Question: What is the value of this measurement?
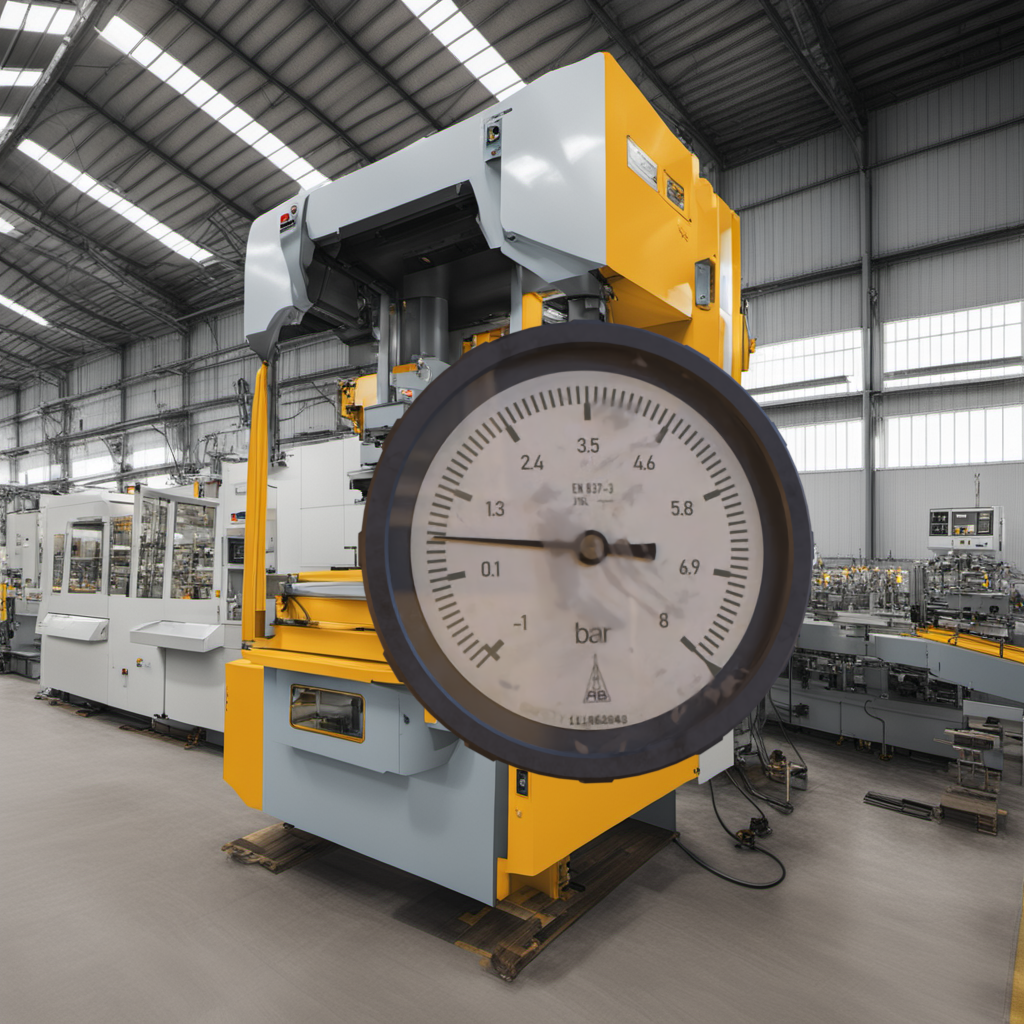
Answer: The result is 0.66
Question: What is the reading range of the measurement in the image?
Answer: The range is from -1 to 8
Question: What is the minimum and maximum value range of the measurement in the image?
Answer: The minimum value is -1 and the maximum value is 8